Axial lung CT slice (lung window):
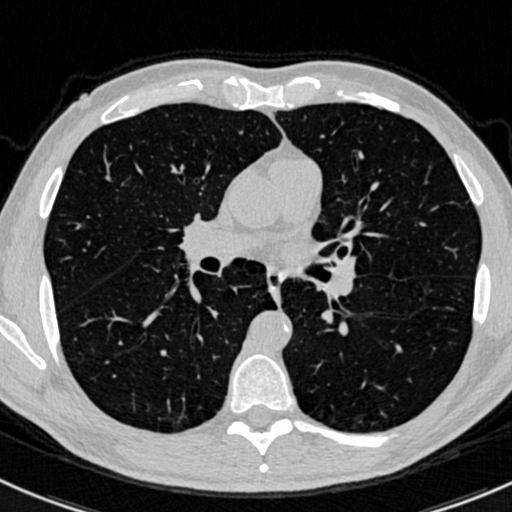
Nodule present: no